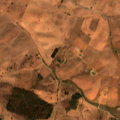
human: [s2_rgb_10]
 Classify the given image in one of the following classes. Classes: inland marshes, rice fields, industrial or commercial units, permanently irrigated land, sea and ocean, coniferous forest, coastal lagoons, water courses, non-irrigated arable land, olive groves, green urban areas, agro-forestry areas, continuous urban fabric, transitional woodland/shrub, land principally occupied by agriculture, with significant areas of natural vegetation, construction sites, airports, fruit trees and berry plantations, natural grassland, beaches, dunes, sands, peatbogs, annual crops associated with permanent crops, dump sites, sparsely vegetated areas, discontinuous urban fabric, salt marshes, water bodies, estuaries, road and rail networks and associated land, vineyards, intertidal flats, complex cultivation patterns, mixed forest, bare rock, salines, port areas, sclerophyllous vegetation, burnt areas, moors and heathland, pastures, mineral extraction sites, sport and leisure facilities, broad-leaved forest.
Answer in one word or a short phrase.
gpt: non-irrigated arable land, olive groves, complex cultivation patterns, agro-forestry areas